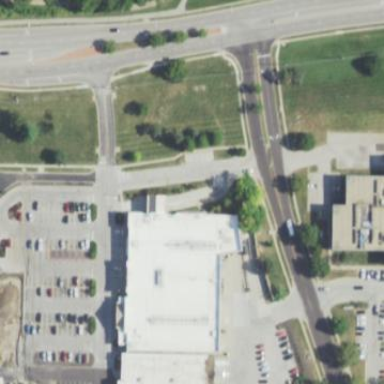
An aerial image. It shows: Retail building.